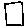
Label: square